Interaction volume radius: 10 \u00c5
Interaction volume height: 15 \u00c5
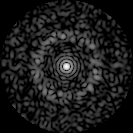
Disorder parameter: 0.8264